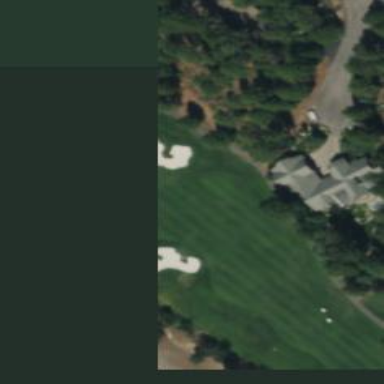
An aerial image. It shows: View of golf hole.